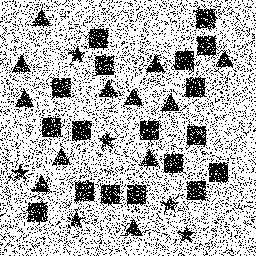
Squares: 18
Triangles: 12
Stars: 6
Total shapes: 36